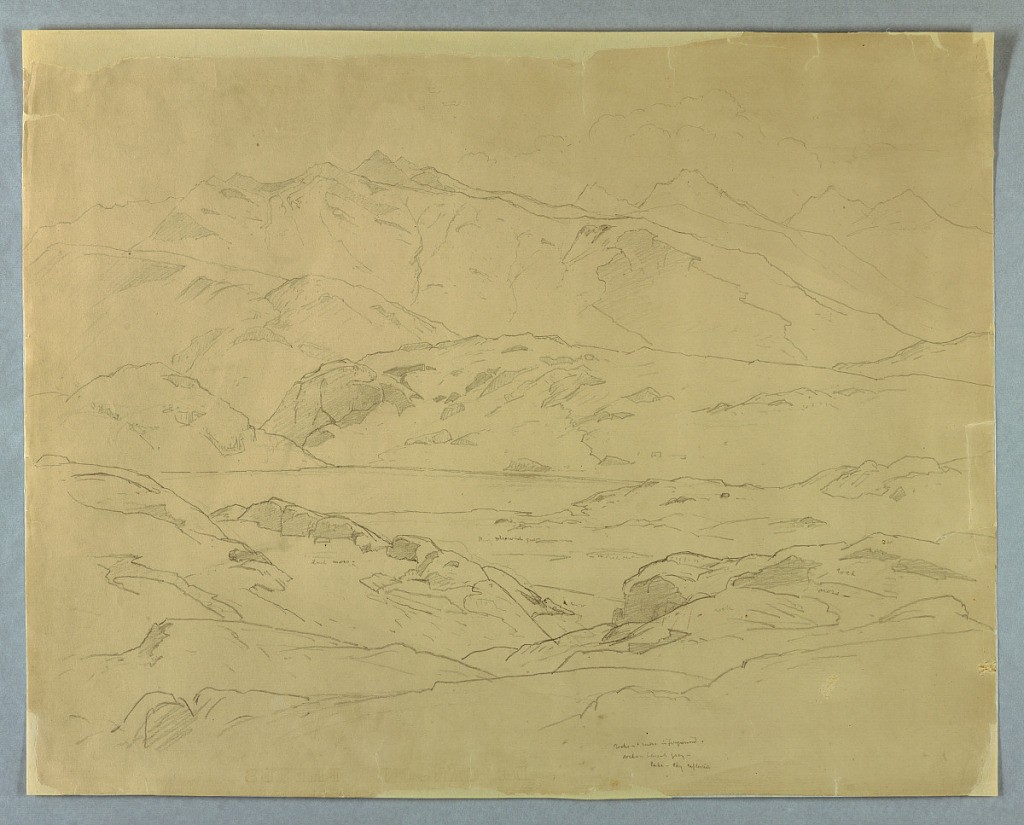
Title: Study of landscape
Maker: William Stanley Haseltine, American, 1835–1900
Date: ca. 1855
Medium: Graphite on paper
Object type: Drawing
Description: Sketch of a lake and mountains.